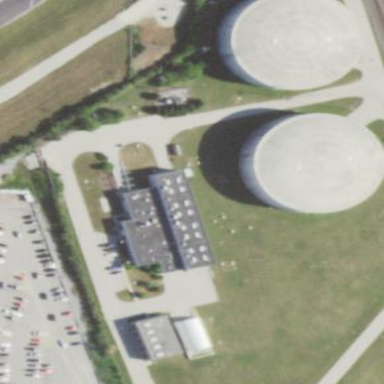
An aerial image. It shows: Water works facility.